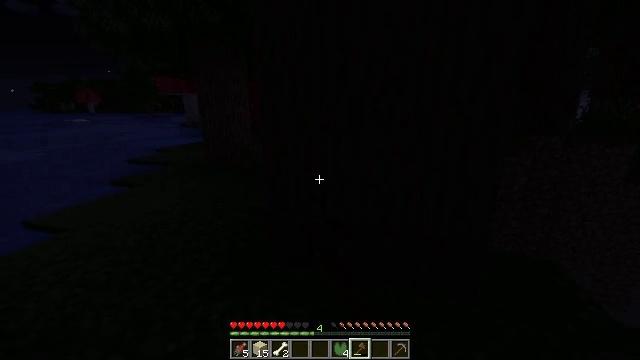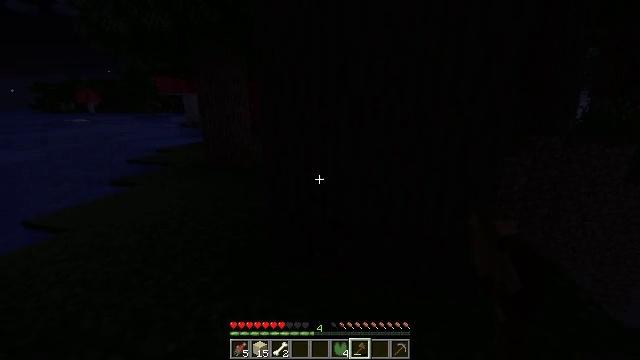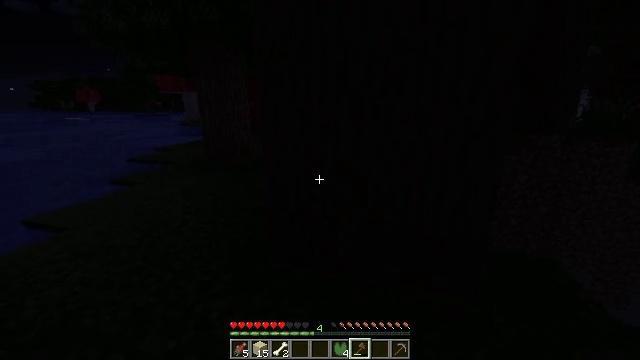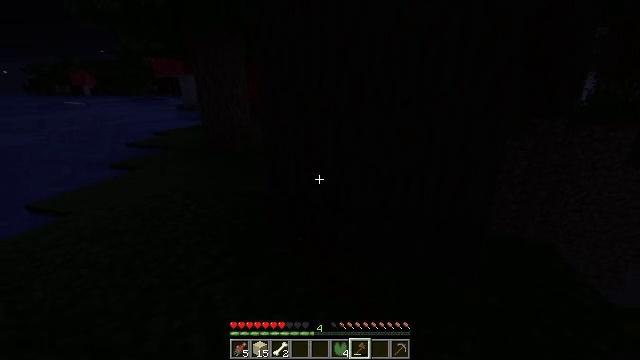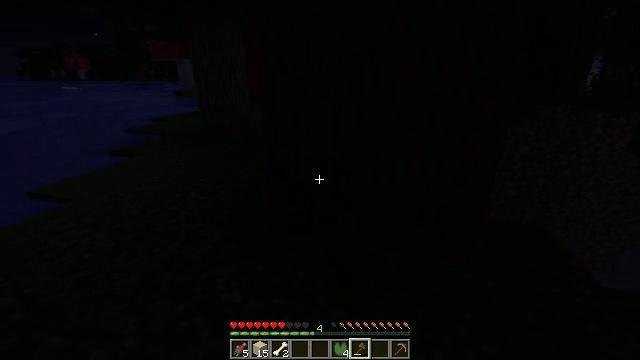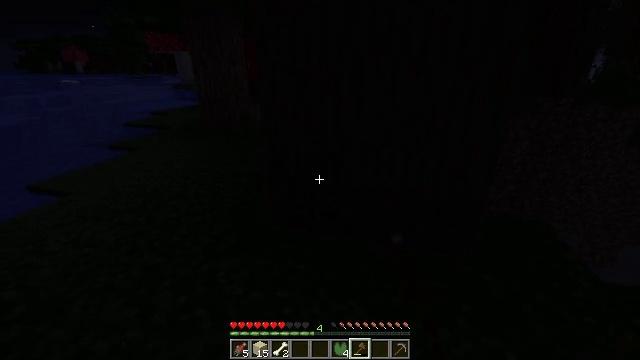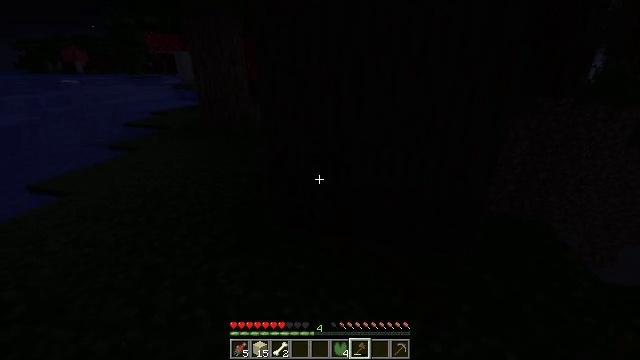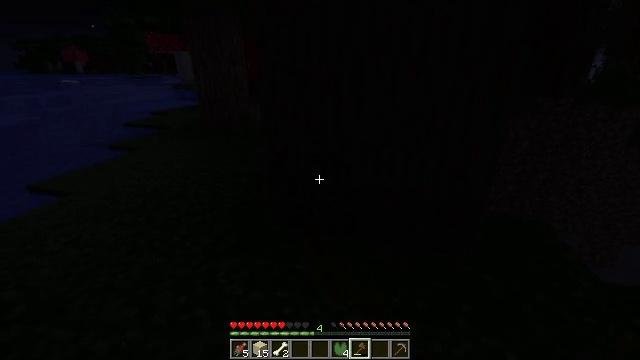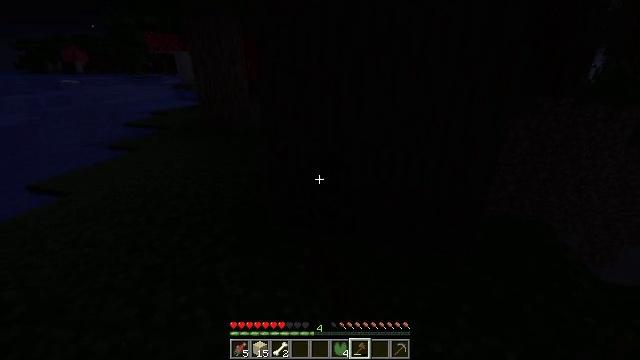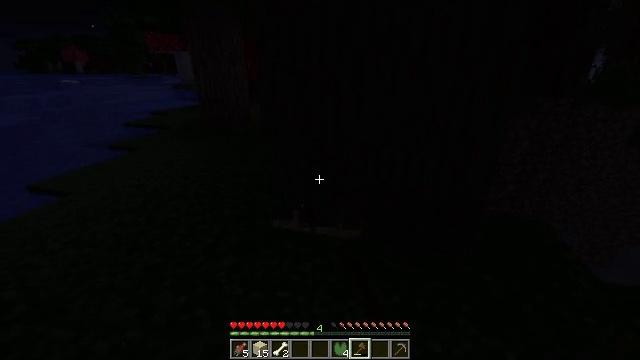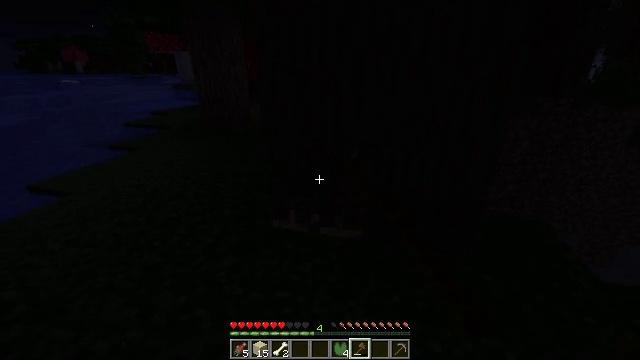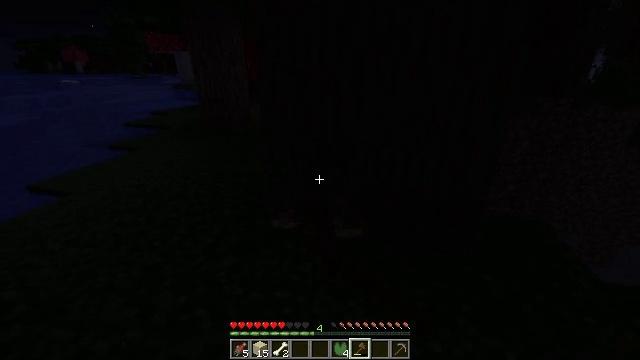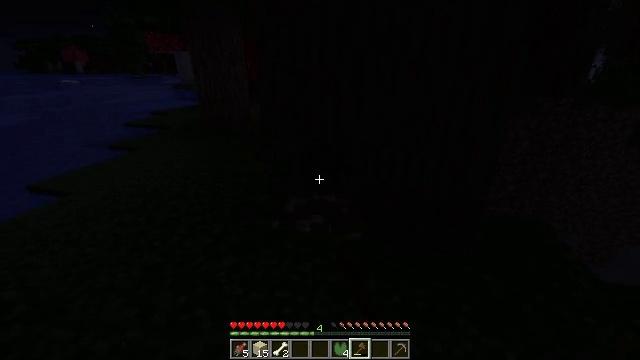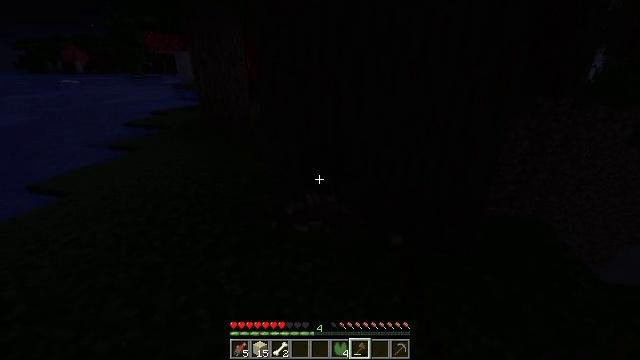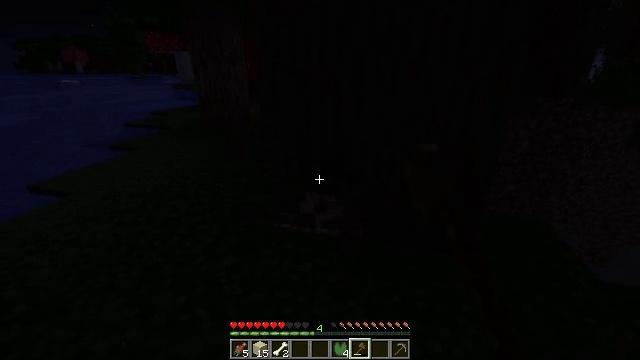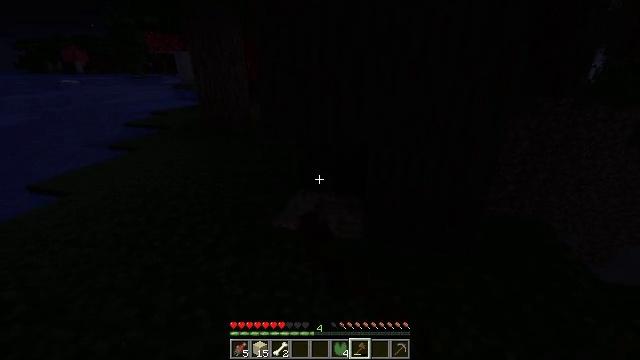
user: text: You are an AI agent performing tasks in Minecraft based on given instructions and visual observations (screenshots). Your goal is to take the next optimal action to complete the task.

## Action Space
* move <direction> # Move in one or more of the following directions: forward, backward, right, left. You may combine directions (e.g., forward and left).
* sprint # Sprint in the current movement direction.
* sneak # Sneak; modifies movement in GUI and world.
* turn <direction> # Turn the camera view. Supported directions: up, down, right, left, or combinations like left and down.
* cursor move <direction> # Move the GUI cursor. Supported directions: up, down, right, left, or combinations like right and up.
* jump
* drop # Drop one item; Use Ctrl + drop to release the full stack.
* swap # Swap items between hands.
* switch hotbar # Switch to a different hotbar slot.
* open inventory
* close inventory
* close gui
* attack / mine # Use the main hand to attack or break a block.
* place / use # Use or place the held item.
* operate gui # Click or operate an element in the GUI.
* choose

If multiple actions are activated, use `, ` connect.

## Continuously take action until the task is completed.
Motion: motion action
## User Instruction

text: Break the dark oak log in the forest.
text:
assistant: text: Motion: attack / mine
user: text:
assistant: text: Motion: attack / mine
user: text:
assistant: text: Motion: turn down, attack / mine
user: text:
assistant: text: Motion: turn down, attack / mine
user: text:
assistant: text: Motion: turn down, attack / mine
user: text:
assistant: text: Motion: attack / mine
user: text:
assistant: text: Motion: attack / mine
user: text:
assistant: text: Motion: attack / mine
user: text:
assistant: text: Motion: attack / mine
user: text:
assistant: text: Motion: attack / mine
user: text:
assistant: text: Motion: attack / mine
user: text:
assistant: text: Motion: attack / mine
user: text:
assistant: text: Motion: attack / mine
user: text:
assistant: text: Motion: attack / mine
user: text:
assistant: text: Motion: attack / mine
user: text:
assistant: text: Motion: turn up, attack / mine
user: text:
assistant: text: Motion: turn up, attack / mine
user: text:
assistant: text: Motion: move forward, turn up, attack / mine
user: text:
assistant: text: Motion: move forward, attack / mine
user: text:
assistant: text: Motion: move forward, attack / mine
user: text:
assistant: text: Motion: attack / mine
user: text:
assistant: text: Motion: attack / mine
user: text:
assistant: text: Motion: attack / mine
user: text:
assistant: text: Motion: attack / mine
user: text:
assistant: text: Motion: attack / mine
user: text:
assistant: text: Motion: attack / mine
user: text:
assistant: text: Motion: attack / mine
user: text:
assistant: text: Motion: attack / mine
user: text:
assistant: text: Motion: attack / mine
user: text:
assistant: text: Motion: attack / mine